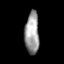
Tissue: prostate
Cell type: T cells
Senescence score: 0.6938
Nuclear area (px): 595
Mean DAPI intensity: 155.489